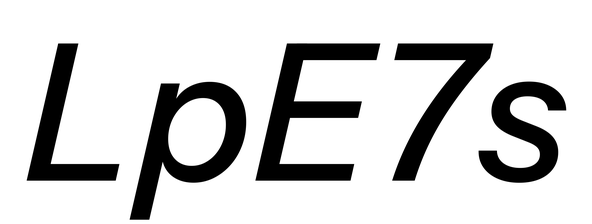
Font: InstrumentSans-Italic_Medium_Italic